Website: bh-photo
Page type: newsletter-management
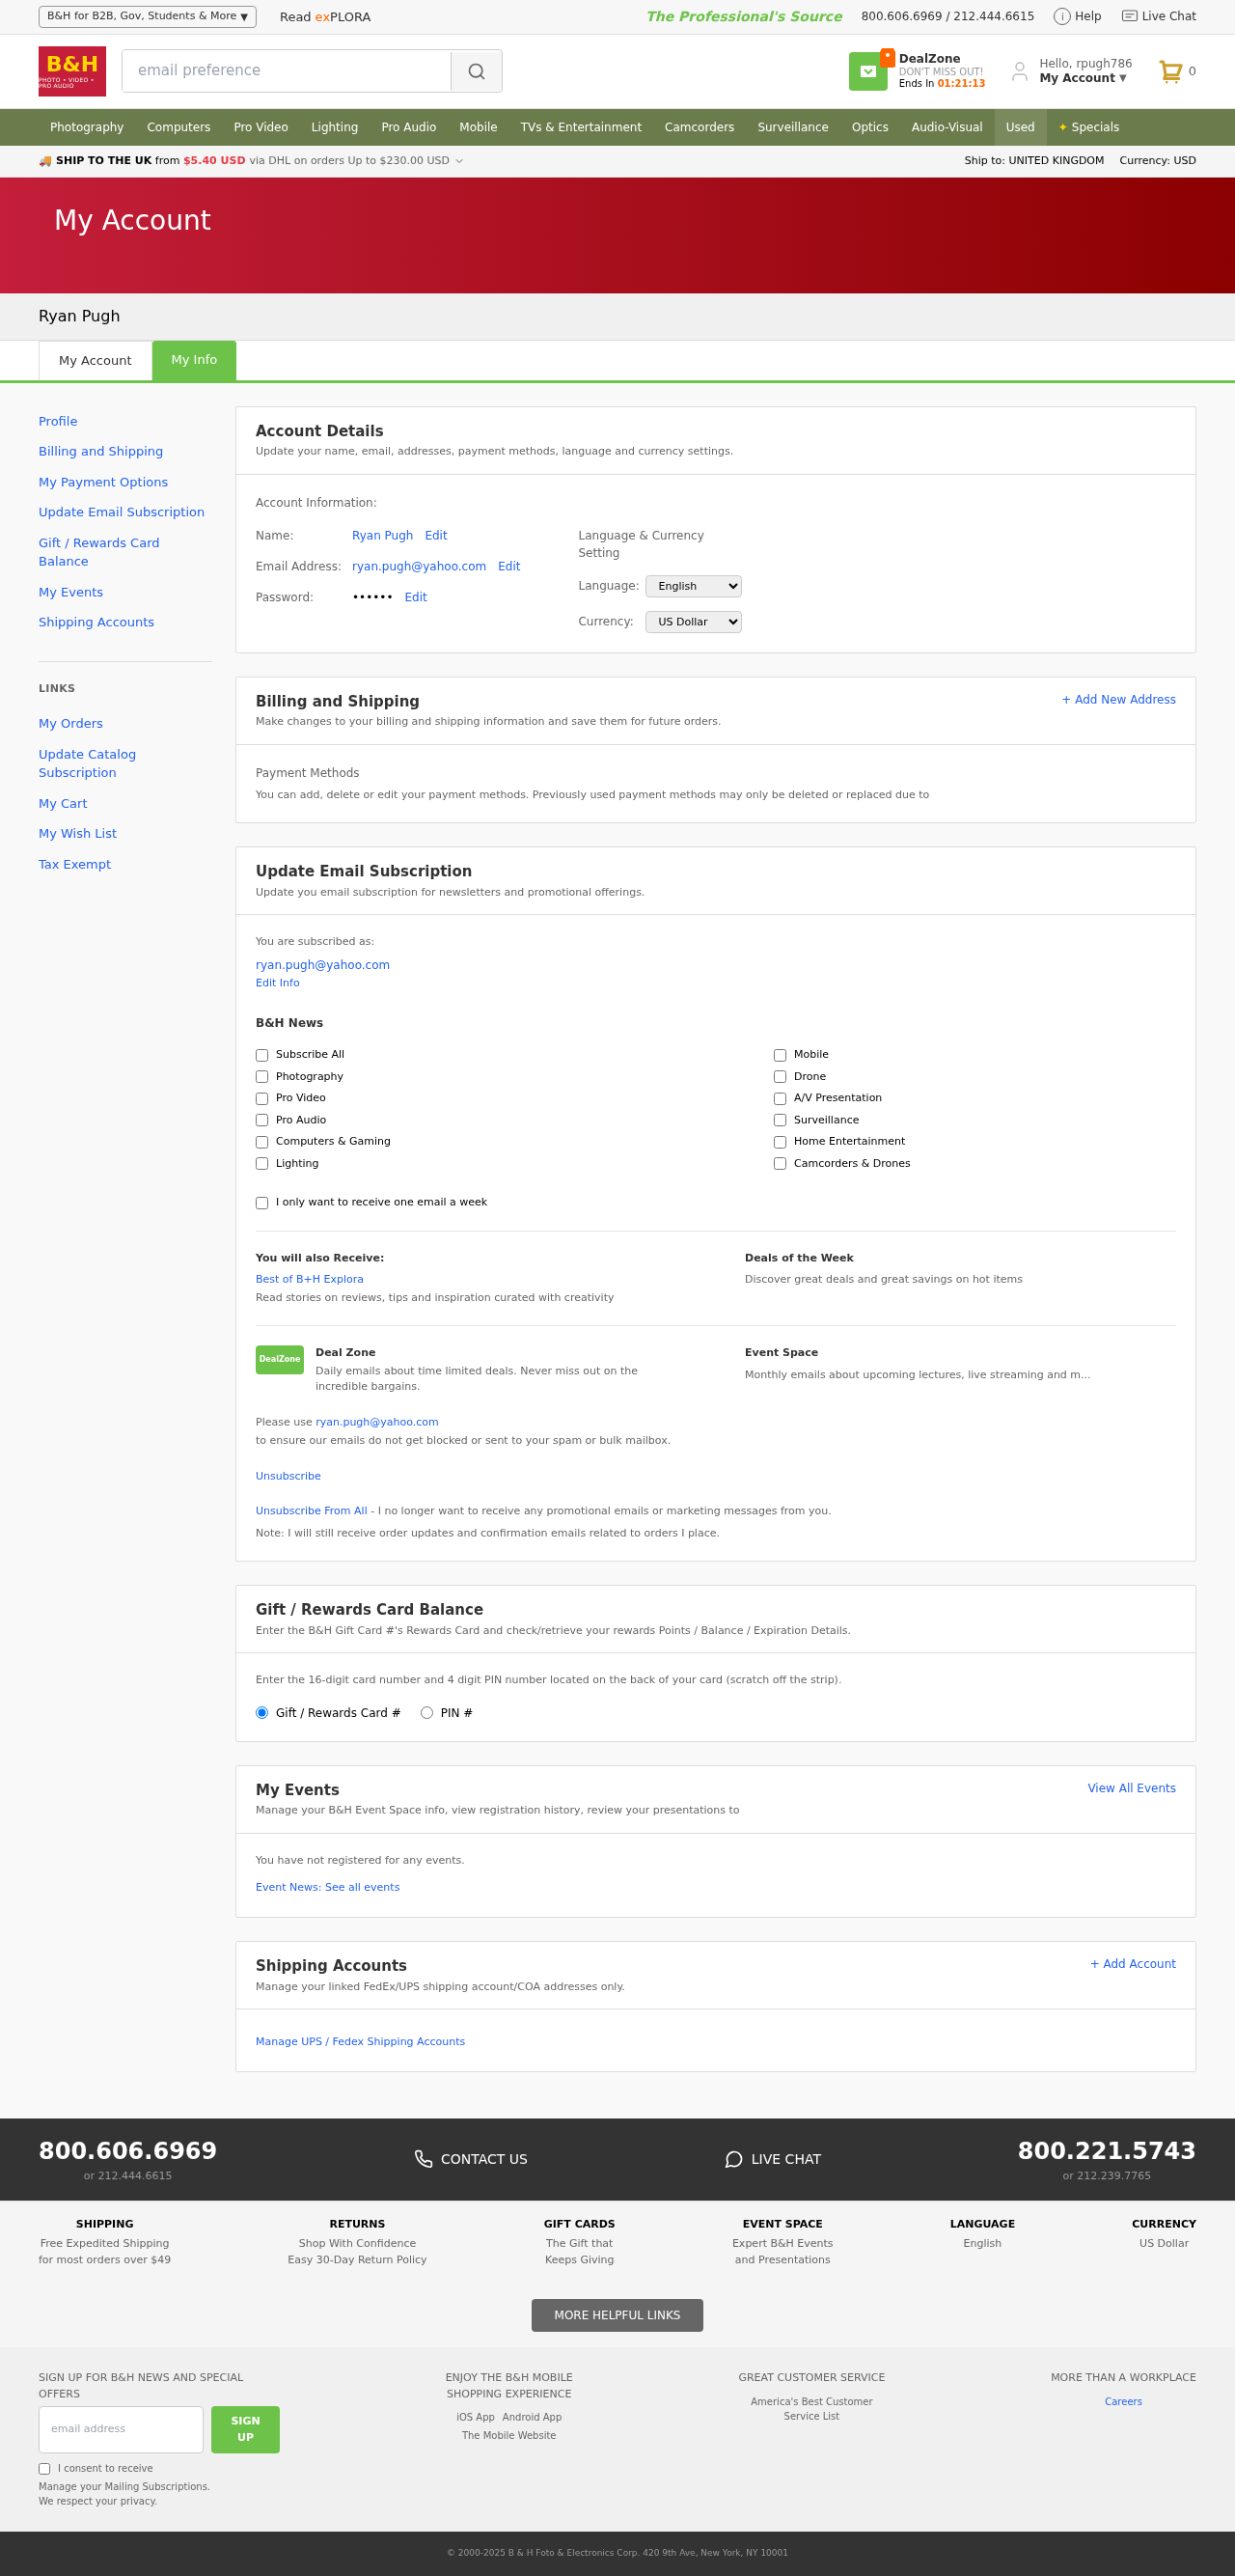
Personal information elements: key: PII_EMAIL
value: ryan.pugh@yahoo.com
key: PII_FULLNAME
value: Ryan Pugh
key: PII_LOGIN_USERNAME
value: rpugh786
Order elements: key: ORDER_NUM_ITEMS
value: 0
Search elements: key: HEADER_SEARCH
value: email preference